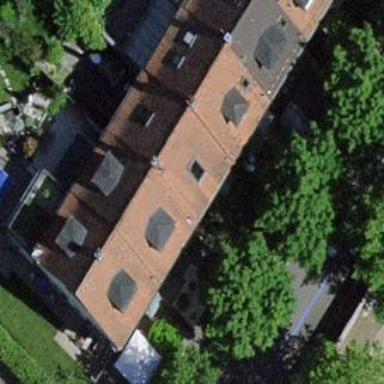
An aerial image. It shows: Terrace building.